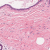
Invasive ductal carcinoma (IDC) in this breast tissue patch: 0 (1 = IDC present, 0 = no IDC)